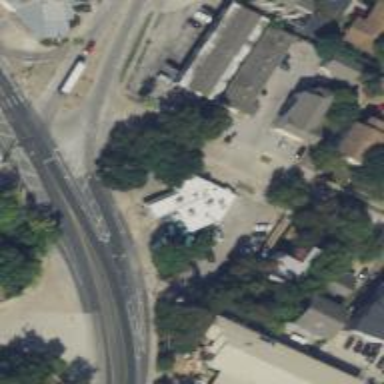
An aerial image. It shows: Convenience shop.